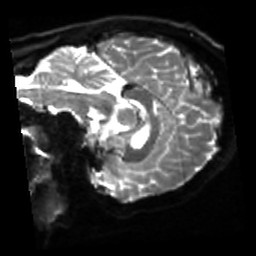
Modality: sbref
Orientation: sagittal
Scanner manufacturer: siemens
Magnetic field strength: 3 T
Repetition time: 4 s
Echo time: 0.0594 s